Field crop: maize
Growth stage: 2
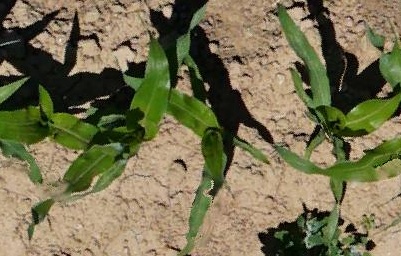
Species: maize